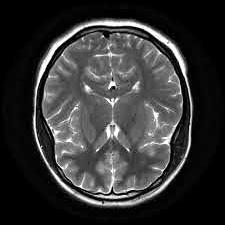
Label: notumor